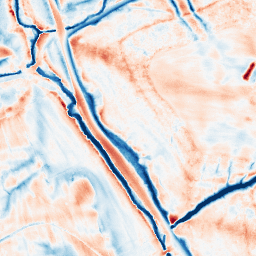
Category: edge_preserving
Decomposition family: guided
Decomposition parameters: radius: 8
eps: 0.001
Upsampling method: quintic
Upsampling parameters: scale: 4
Upsampling scale: 4